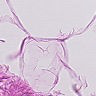
Metastatic tissue present: no